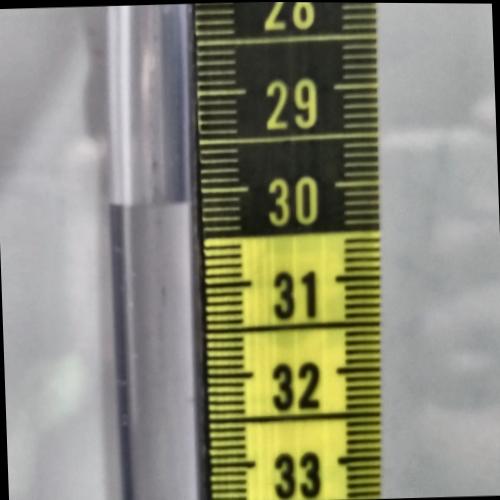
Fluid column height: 30.1 cm